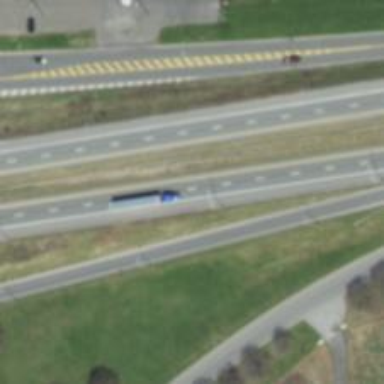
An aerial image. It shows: This image shows trunk highway that functions as expressway.